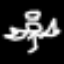
Label: angel